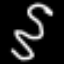
Label: squiggle